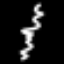
Label: squiggle